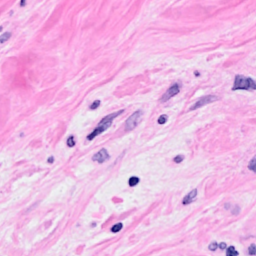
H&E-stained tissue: Breast